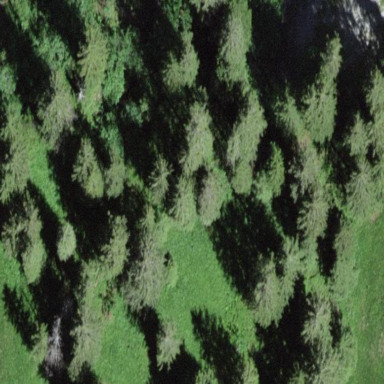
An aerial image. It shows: Forest area.